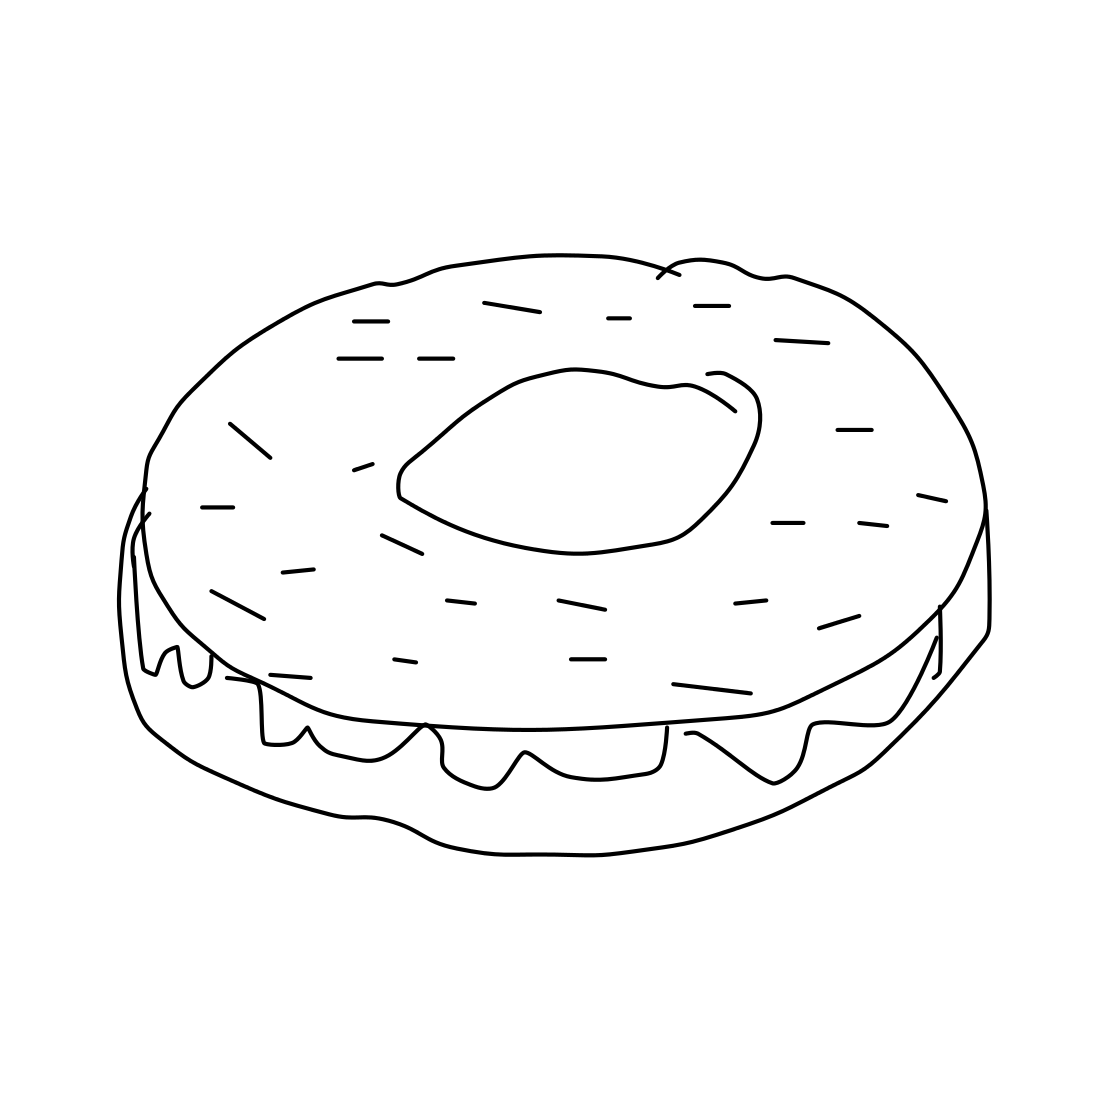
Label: donut